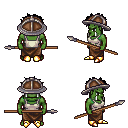
a pixel art fantasy rpg character, male body template, orc, green skin, white pirate shirt, robe skirt, black bedhead hairstyle, chain helm, gold boots, spear, four views (front, back, left, right), 2x2 character sprite sheet, small pixel art, hard edges, no anti-aliasing